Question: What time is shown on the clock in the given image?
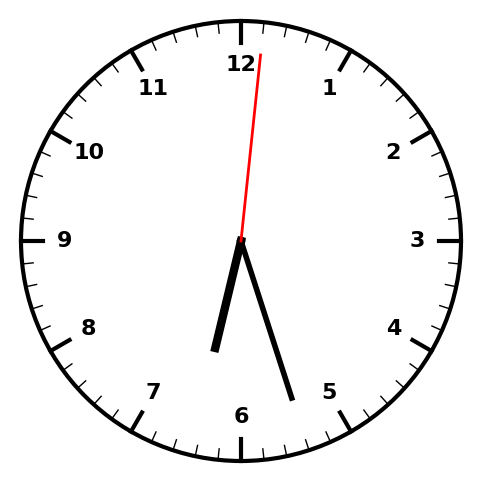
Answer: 06:27:01